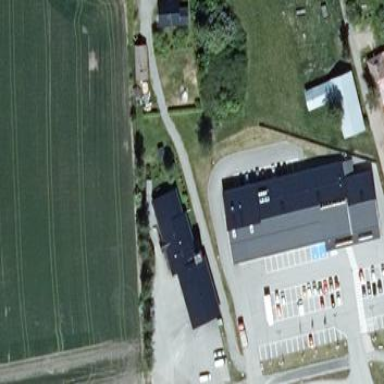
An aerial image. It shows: Supermarket building.